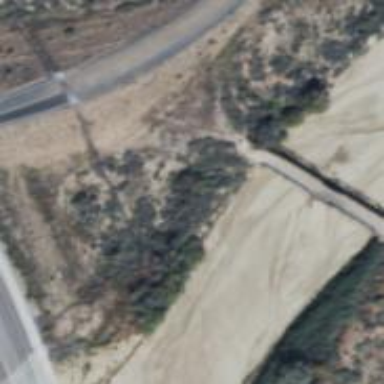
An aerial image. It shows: Track road on bridge.